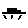
Label: line